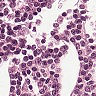
Metastatic tissue present: no